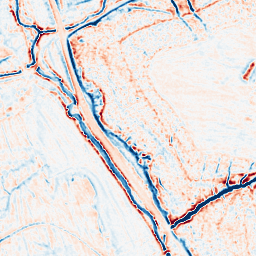
Category: multiscale
Decomposition family: dog_multiscale
Decomposition parameters: sigma_ratio: 1.4
n_scales: 4
base_sigma: 0.5
Upsampling method: linear_exact
Upsampling parameters: scale: 2
Upsampling scale: 2